高三 · 度量几何学
13. 如图, $\mathrm{AB}$ 是 $\odot \mathrm{O}$ 的直径, 直线 $\mathrm{CE}$ 与 $\odot \mathrm{O}$ 相切于点 $\mathrm{C}, \mathrm{AD} \perp \mathrm{CE}$ 于 $\mathrm{D}$, 若 $\mathrm{AD}=1, \angle \mathrm{ABC}=30^{\circ}$,则 $\odot \mathrm{O}$ 的面积是

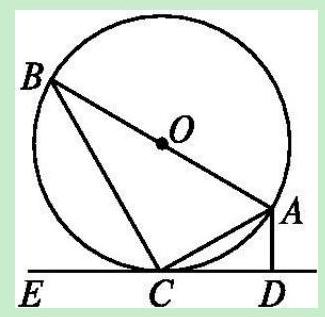
答案: $4 \pi$
解析: : 解答: $\because \mathrm{DE}$ 是切线, $\therefore \angle \mathrm{ACD}=\angle \mathrm{ABC}=30^{\circ}$. 又 $\mathrm{AD} \perp \mathrm{CD}, \therefore \mathrm{AC}=2 \mathrm{AD}=2$.

又 $\because \mathrm{AB}$ 是直径, $\therefore \angle A C B=90^{\circ}$. 又 $\angle A B C=30^{\circ}, \therefore A B=2 A C=4$,

$\therefore \mathrm{OA}=\frac{1}{2} \mathrm{AB}=2 . \therefore \odot \mathrm{O}$ 的面积为 $\mathrm{S}=\pi \cdot \mathrm{OA}^{2}=4 \pi$.

分析: 本题主要考查了弦切角的性质, 解决问题的关键是根据弦切角的性质结合所给条件分析计算即可